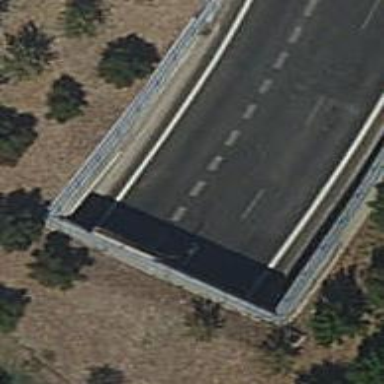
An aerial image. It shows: Tunnel on motorway link.